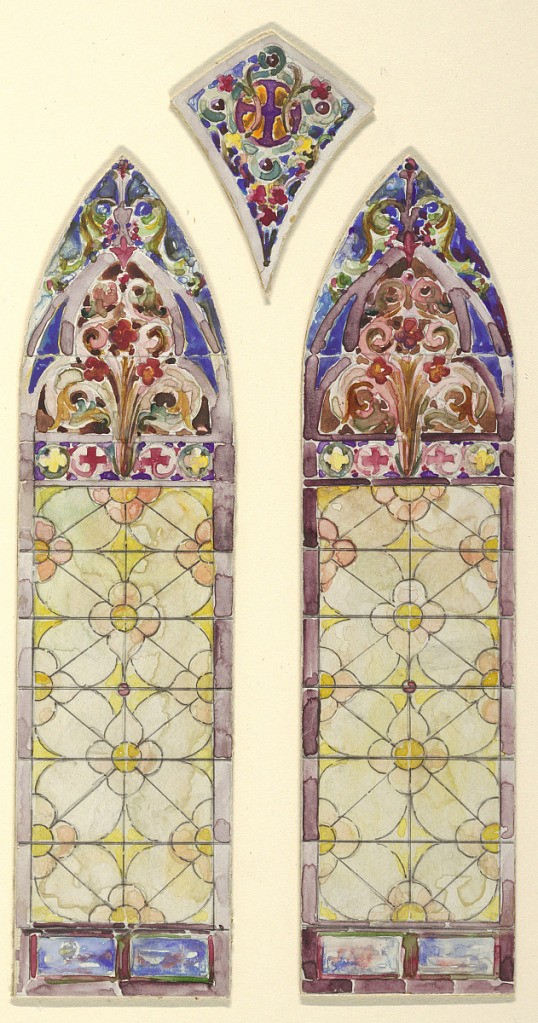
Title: Stained glass window: right pane of three part design
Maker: John C. Wolf
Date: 1890–1900
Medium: Brush and watercolor, graphite on illustration board
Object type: Drawing
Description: Design for a stained glass window in shape of Gothic arch, pointed arch, with large area of white daisies on yellow ground, above pink arabesques with red flowers on blue ground.